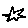
Label: star